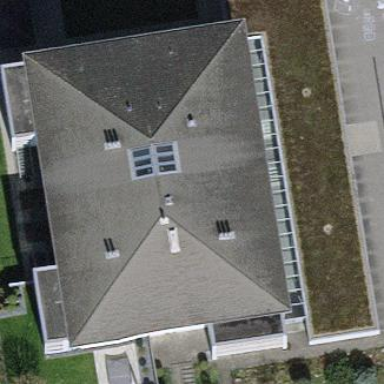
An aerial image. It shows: Flat-roofed building.